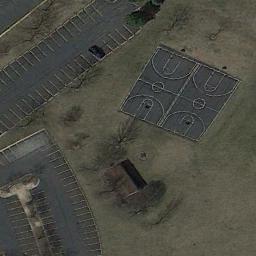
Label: basketball_court